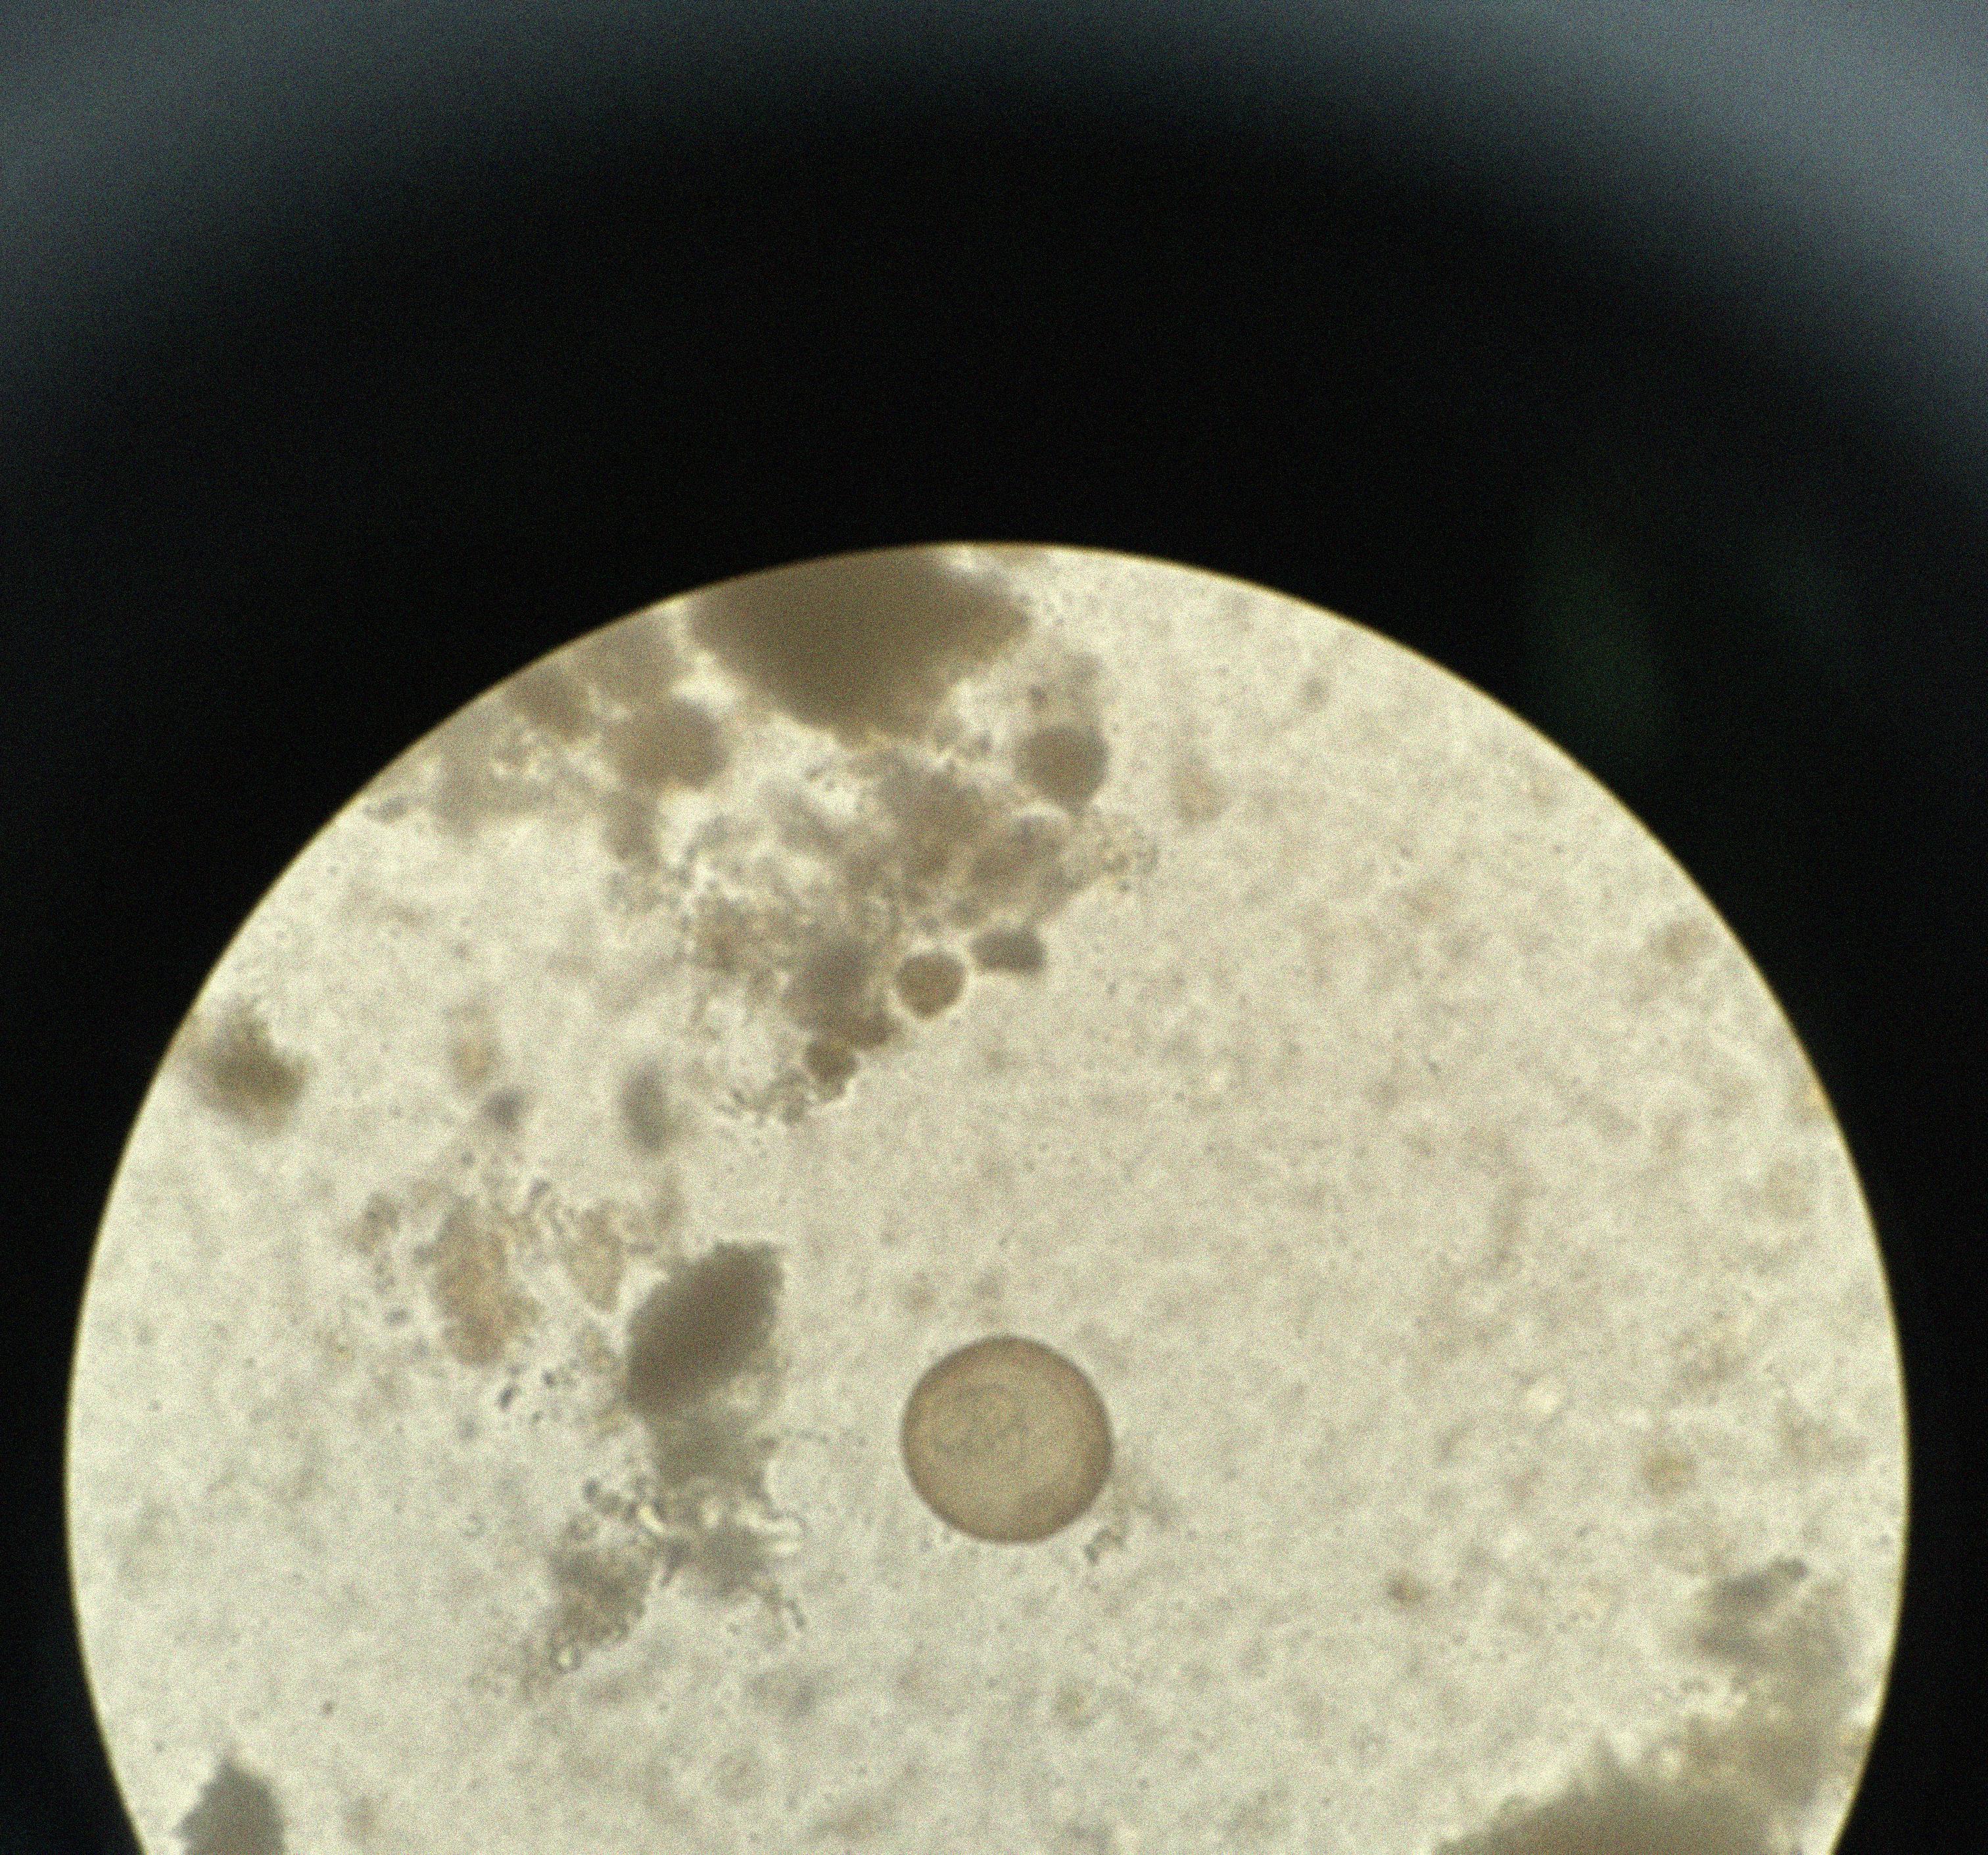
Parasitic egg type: Hymenolepis diminuta